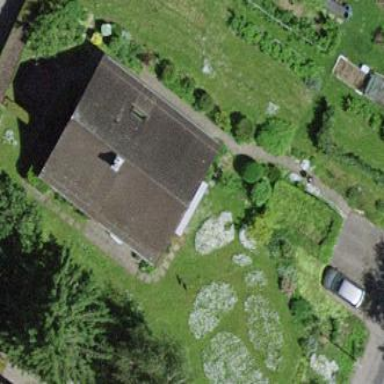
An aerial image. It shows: Simple and straightforward house.